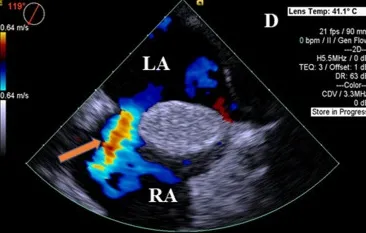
2D-TEE and 4D-TEE images revealed lipomatous hypertrophy of the atrial septum with atrial septal defect. (D) Color Doppler ultrasound of 2D-TEE showing left-to-right shunt through ASD (arrow) from 119. View.
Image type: radiology (ultrasound)